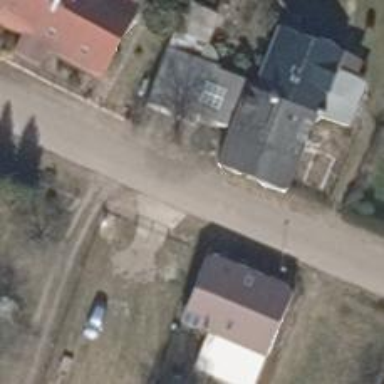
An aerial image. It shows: Residential road.